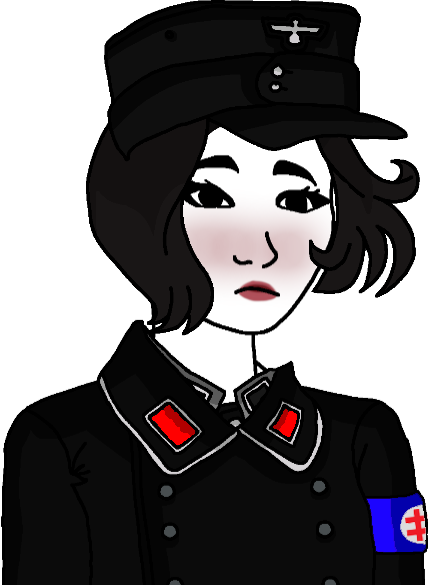
Label: 5_Doomer_Girl